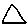
Label: triangle